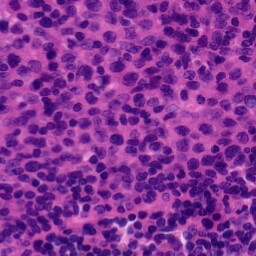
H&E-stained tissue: Tonsil